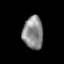
Tissue: prostate
Cell type: T cells
Senescence score: 0.3347
Nuclear area (px): 648
Mean DAPI intensity: 138.867